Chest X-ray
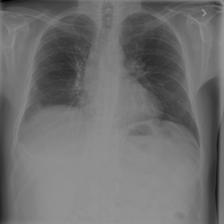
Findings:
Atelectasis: positive
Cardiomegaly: negative
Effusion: positive
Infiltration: negative
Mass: negative
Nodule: negative
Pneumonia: negative
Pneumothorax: negative
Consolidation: negative
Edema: negative
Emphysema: negative
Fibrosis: negative
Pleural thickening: negative
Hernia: negative